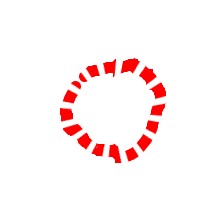
Shape: circle